Question: I has recently submitted my iPhone app to App Store , which is compatible with iPhone 3GS and above and is optimised for iPhone 5. While submitting, I had added 1 screen shot for 4 inch screen and 5 screenshots for 3.5 inch screen. You can refer the picture below to get a better idea about the the list of images that i had added:

The issue is,
while accessing appstore through any mobile device , I can see all the screenshots for my app, but when i access appstore from Computer, only the 4 inch retina display screen shots are visible!
has anyone faced the same issue before?
Thanks
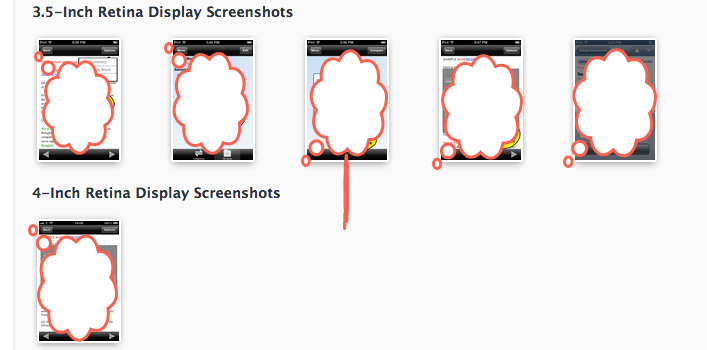
Answer: Actually it's because on below reason:
in iTunes of Computer/Mac, it will show iPhone5 & iPad devices (not iPhone4). Because iPhone5 is latest.
Now, when you will open your app in physical device, let's say iPhone4, then it will show iPhone4 screens.
Same, if you will open your app in iPad then it will show iPad screens.
Hope you got the point.
Cheers.